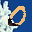
Label: 0